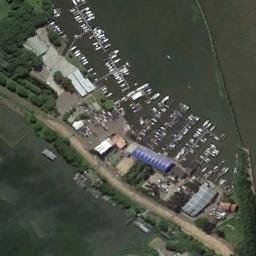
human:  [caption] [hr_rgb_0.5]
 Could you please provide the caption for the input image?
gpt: Many buildings of different shapes are near the harbor .

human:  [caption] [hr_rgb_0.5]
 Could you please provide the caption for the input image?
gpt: Many ships are neatly moored on the sea next to the harbor of buildings and forests .

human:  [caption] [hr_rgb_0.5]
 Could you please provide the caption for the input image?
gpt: There were many cars parked on the harbor shore .

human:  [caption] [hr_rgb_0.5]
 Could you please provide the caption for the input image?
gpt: The harbor has lots of neatly docked boats and some buildings and trees are next to the harbor .

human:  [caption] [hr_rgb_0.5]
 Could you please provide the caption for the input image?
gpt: There are some trees and buildings at the harbor with many ships .